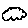
Label: cloud